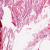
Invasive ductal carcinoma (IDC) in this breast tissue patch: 0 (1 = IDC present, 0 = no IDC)